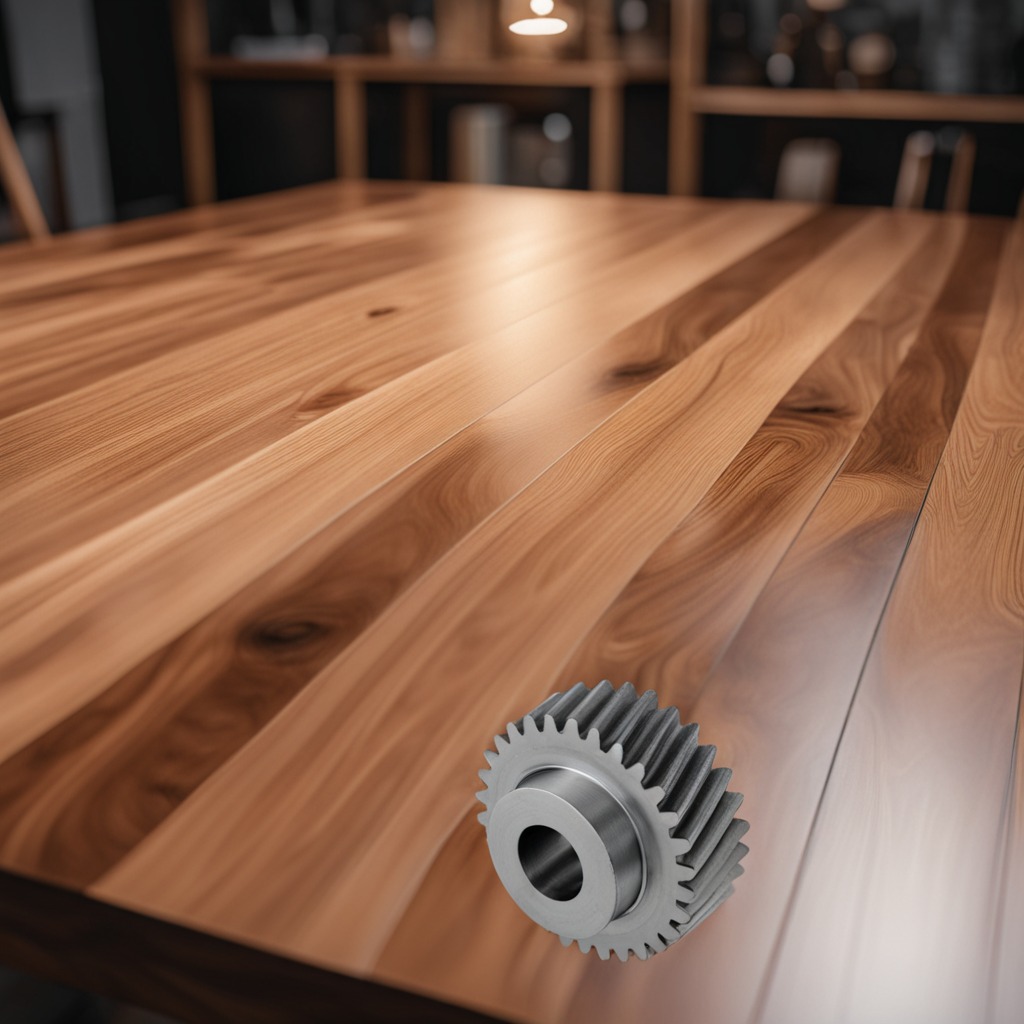
A steel gear with teeth is lying on the wooden table in a carpentry studio.